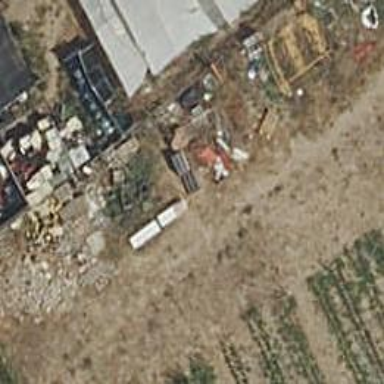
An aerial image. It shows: Fence.